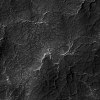
Atmospheric dust classification: not_dusty